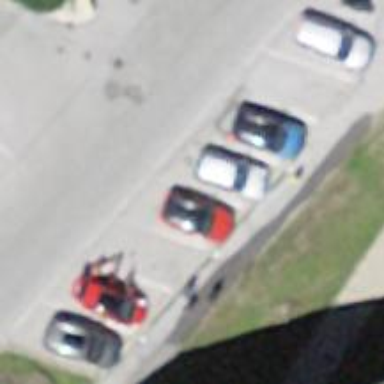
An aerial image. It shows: Parking available on the street side.